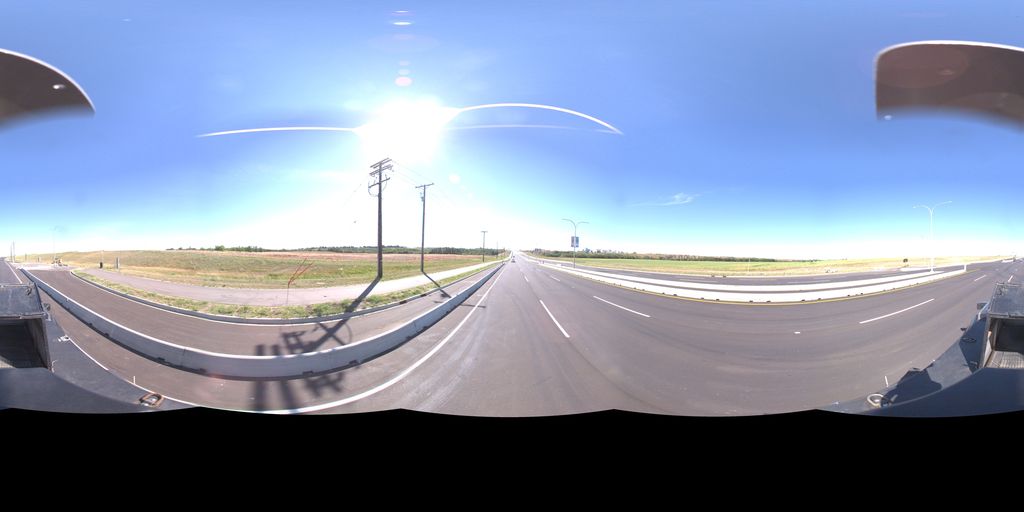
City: saskatoon